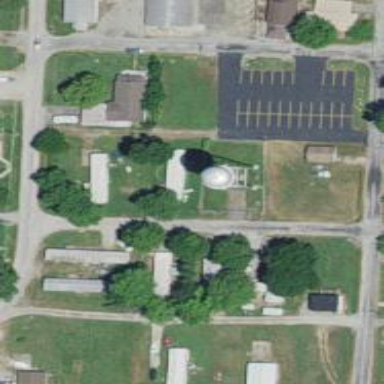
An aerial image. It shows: Water tower that is man-made.